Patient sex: F
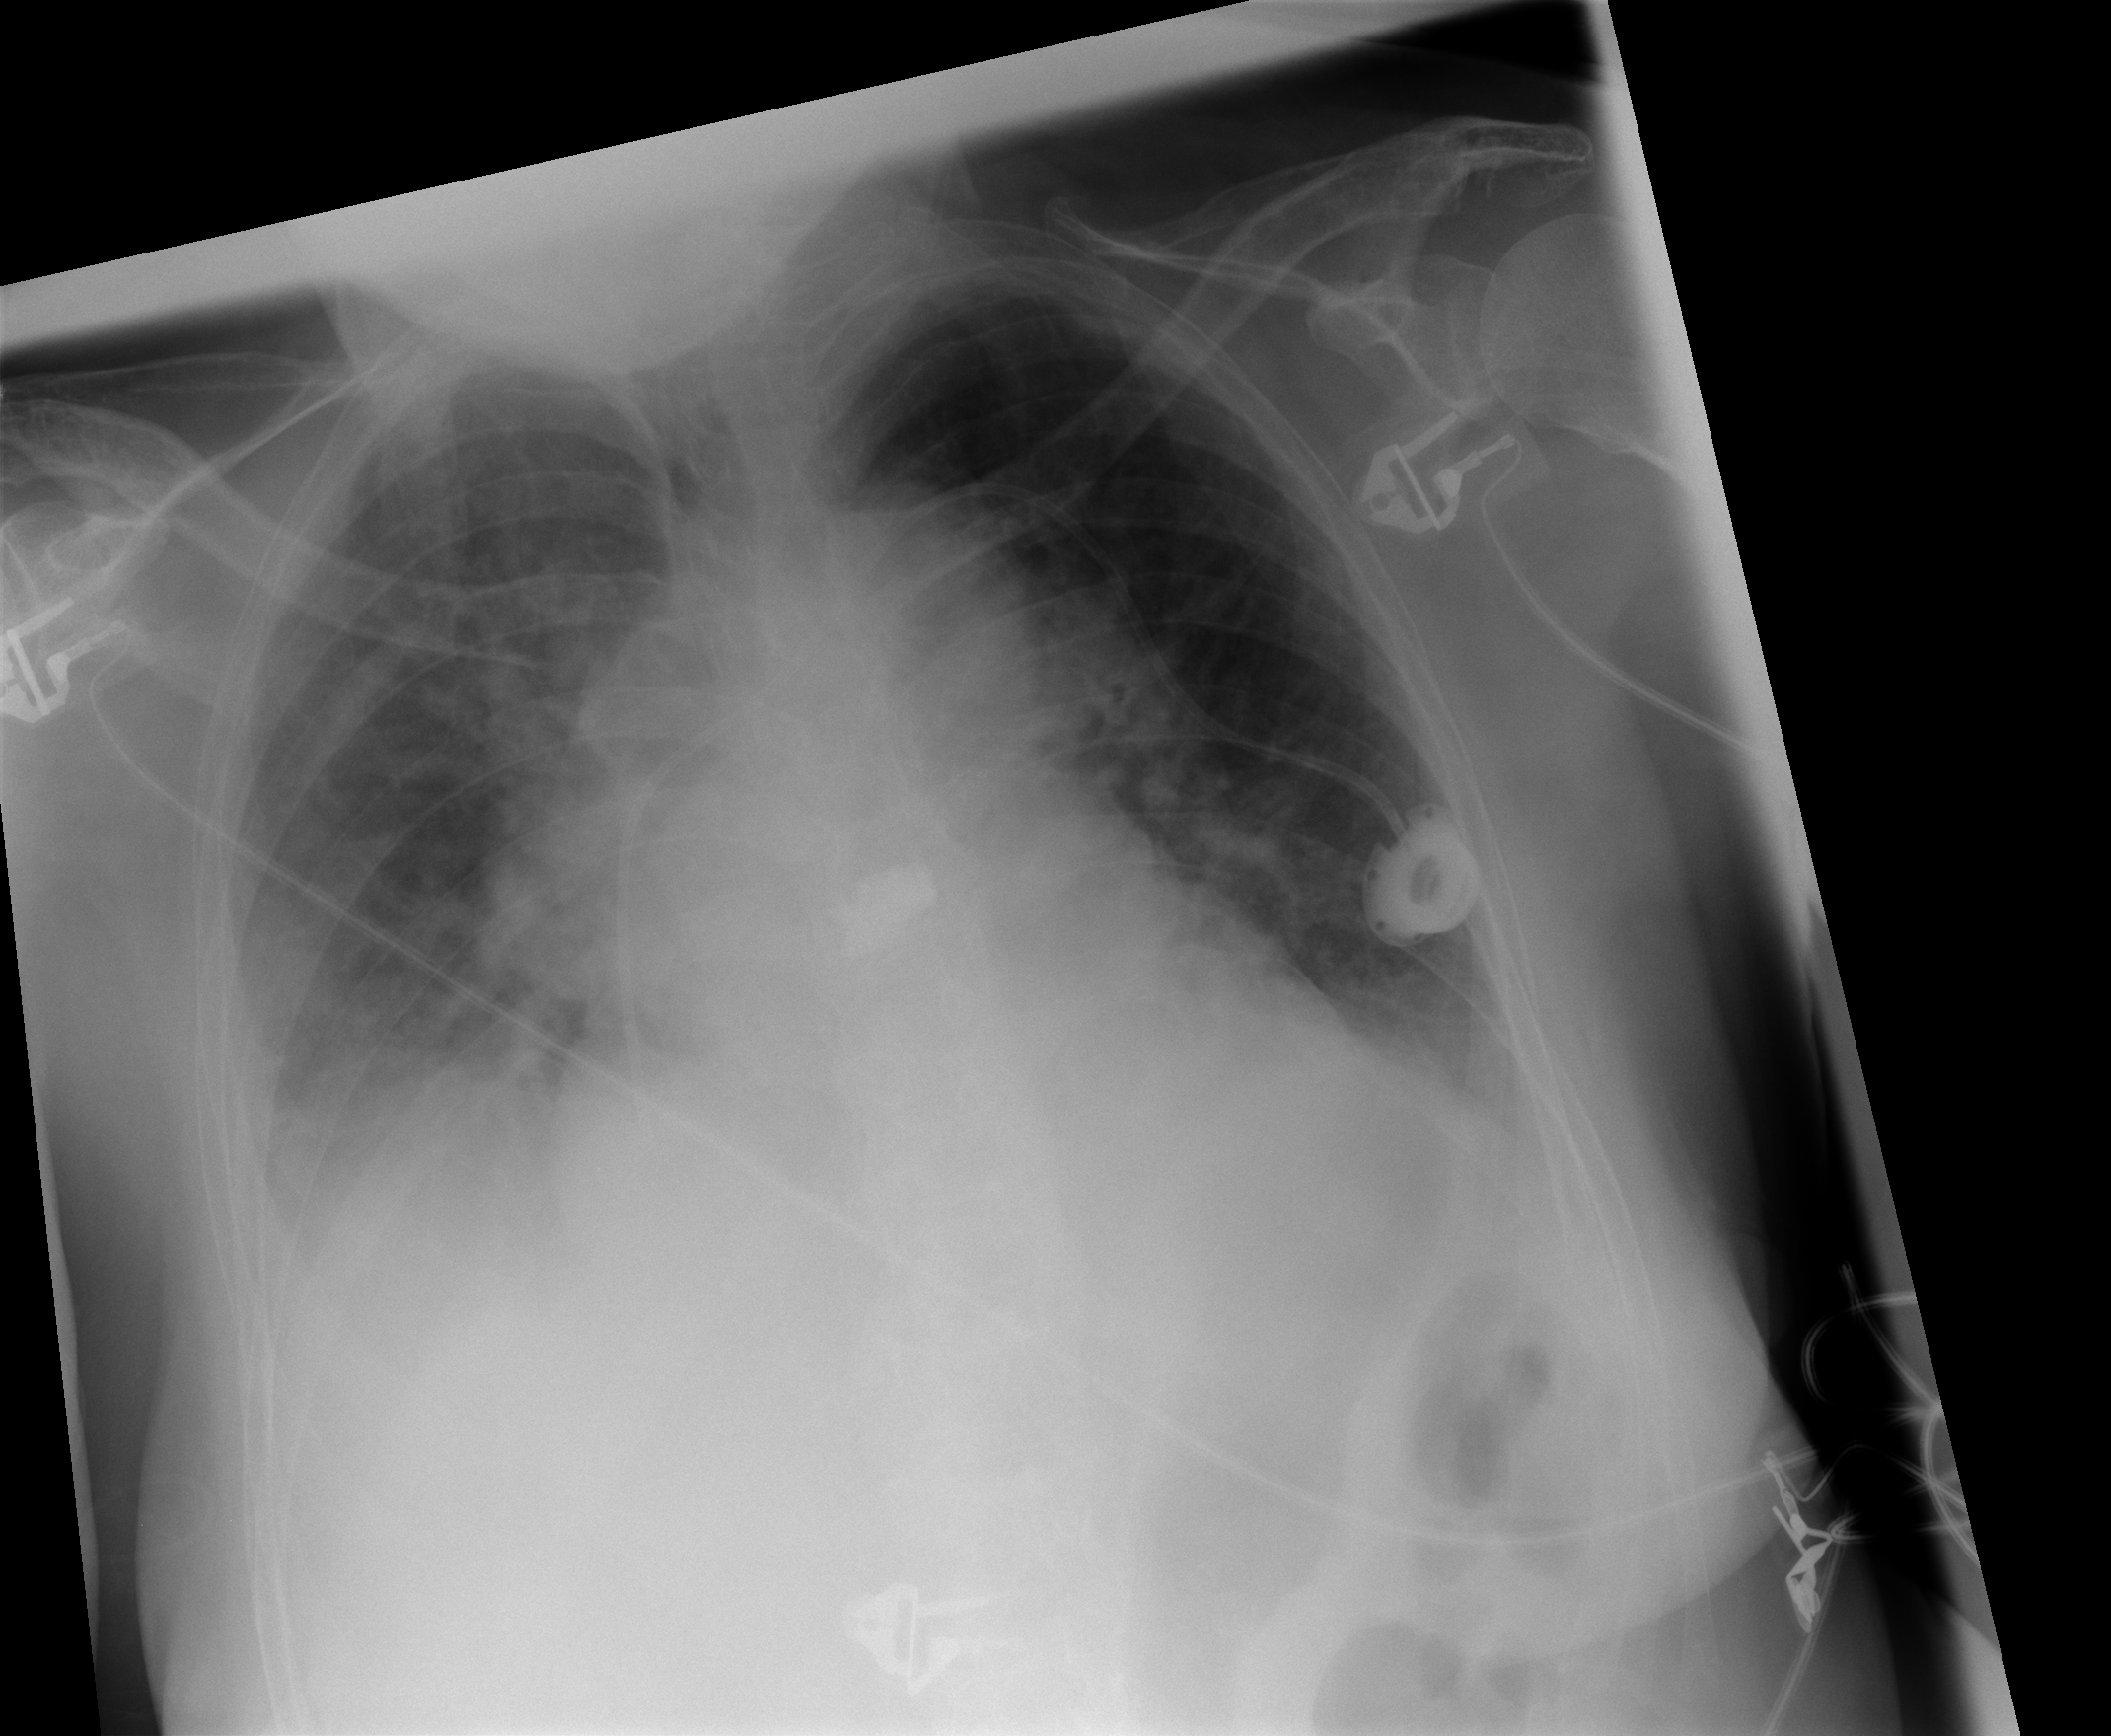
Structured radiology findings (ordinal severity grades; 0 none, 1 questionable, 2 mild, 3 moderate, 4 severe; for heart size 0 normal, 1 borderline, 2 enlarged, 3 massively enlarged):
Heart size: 2
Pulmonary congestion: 3
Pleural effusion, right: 3
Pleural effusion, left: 2
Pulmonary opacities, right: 2
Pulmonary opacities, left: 0
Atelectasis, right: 3
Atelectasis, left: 2